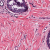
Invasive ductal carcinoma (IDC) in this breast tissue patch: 0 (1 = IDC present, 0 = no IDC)